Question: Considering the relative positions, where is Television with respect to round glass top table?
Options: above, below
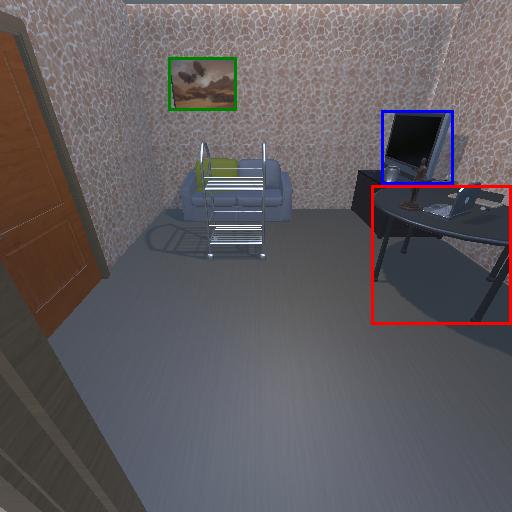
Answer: above